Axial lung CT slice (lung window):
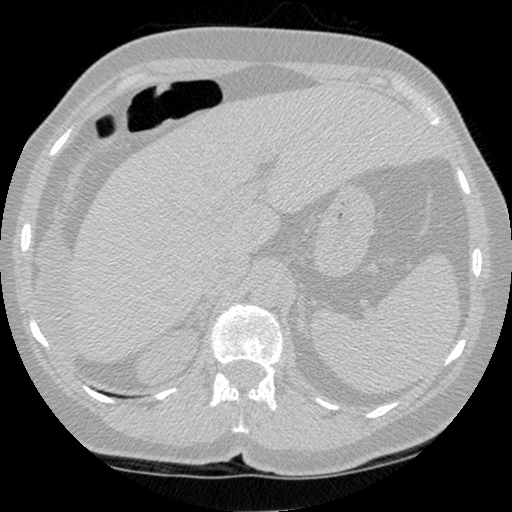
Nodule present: no